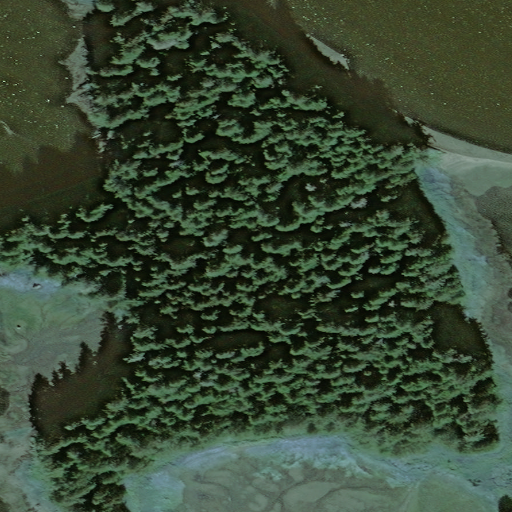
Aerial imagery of island in Alaska named Stop Island containing only unknown